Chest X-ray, PA view. Patient: 69 years old, sex M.
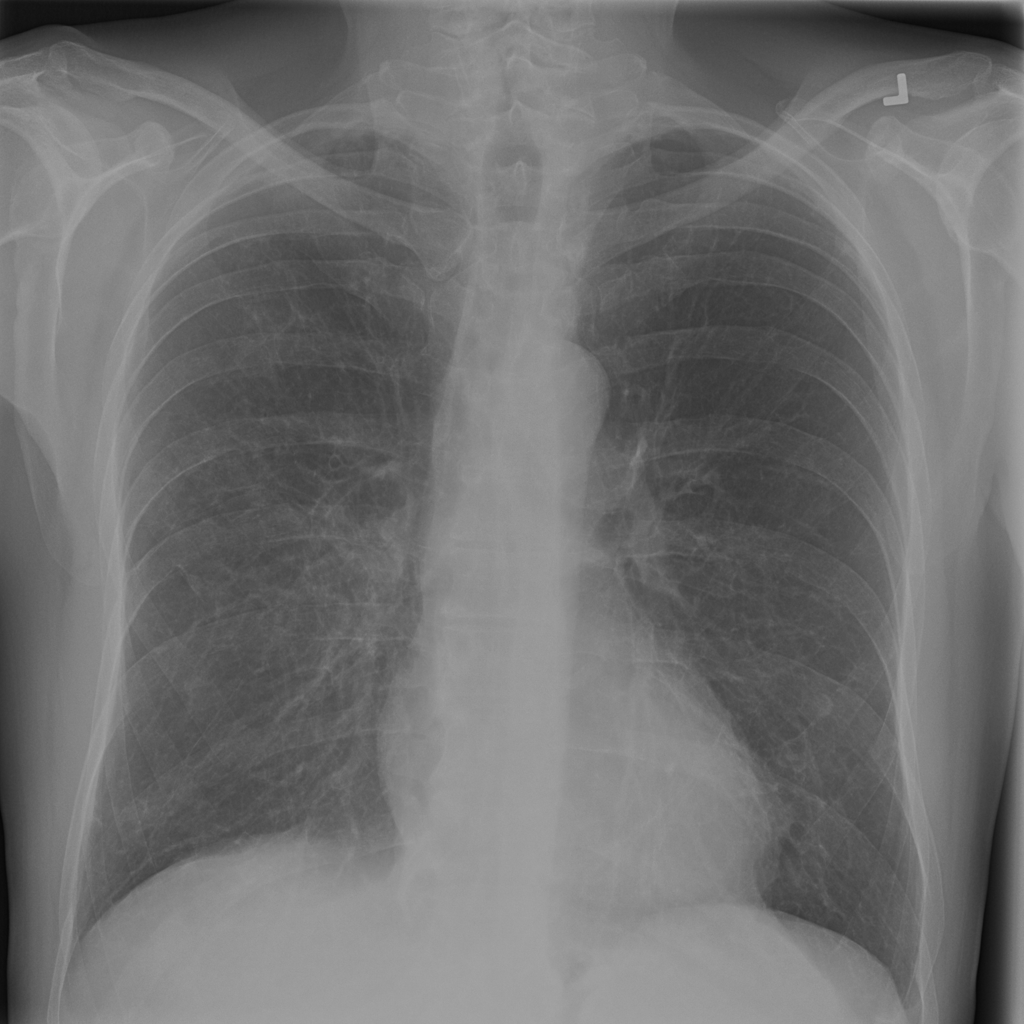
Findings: No Finding